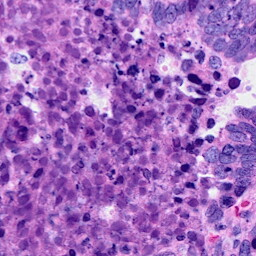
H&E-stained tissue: Ovarian